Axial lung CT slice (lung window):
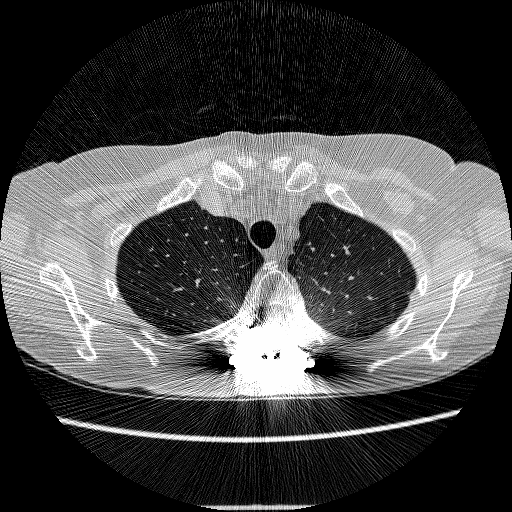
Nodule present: no